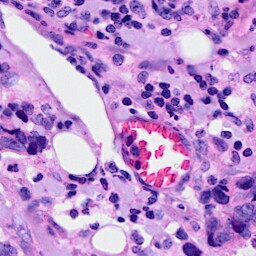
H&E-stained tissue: Breast